Field crop: maize
Growth stage: 2
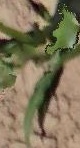
Species: maize